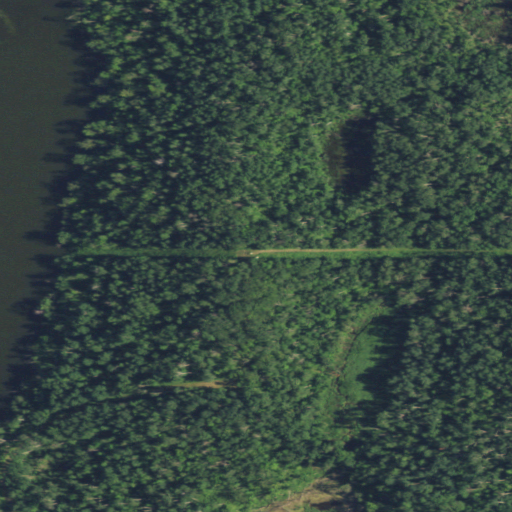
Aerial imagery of mountain in North Dakota named Boundary Butte containing unknown, deciduous forest, open water, herbaceous wetlands, and woody wetlands